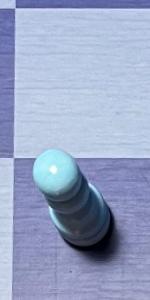
Label: Pawn_White